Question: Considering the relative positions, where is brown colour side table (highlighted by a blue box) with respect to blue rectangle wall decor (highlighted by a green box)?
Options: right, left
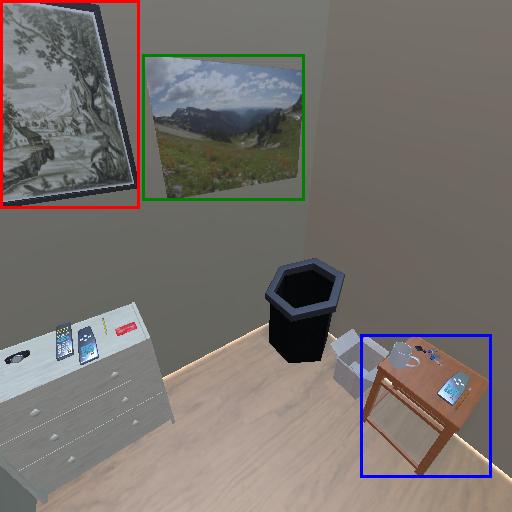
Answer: right